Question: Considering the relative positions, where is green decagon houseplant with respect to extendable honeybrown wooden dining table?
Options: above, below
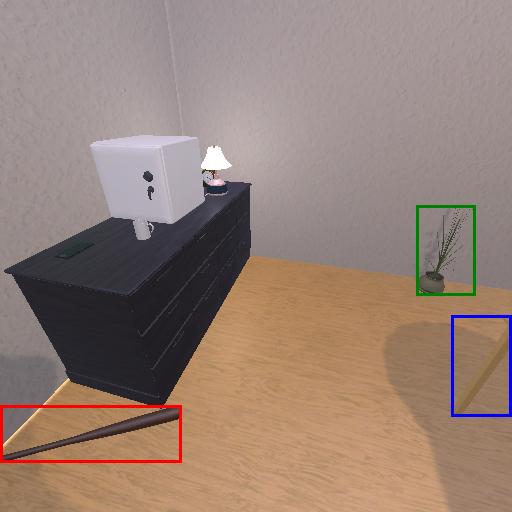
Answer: above